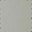
Piece: xx